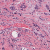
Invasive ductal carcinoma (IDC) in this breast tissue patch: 1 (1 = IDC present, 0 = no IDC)